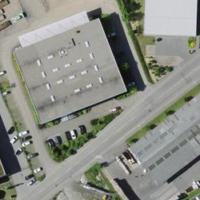
EUNIS habitat code: 54
Species observed at this site:
Grus grus